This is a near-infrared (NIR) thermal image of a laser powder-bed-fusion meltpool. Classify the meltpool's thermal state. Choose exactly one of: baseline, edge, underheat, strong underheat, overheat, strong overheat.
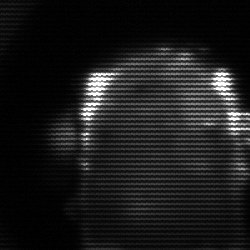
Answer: baseline